Field crop: maize
Growth stage: 2
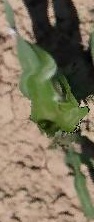
Species: maize